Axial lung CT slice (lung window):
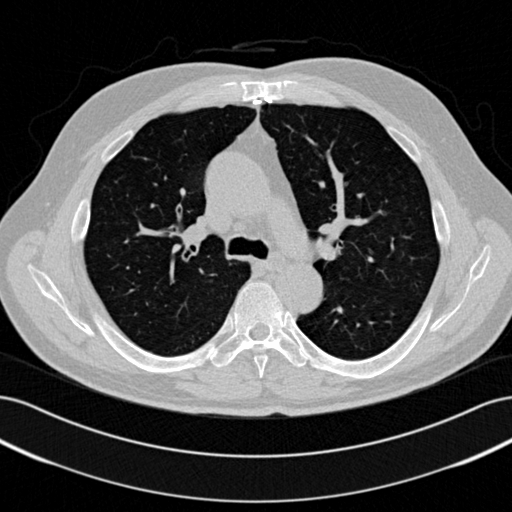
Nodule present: no